Question: I'm trying to make two divs to be one on top of another, like this:

## The fiddle:
'''
<!-- CSS -->
.table {
display:table;
}
.div1 {
display:table-cell;
vertical-align:middle;
}
.div2 {
display:table-cell;
vertical-align:bottom;
}
<!-- /CSS -->
<div class="table">
<div class="div1">
Top
</div>
<div class="div2">
Bottom
</div>
</div>
'''
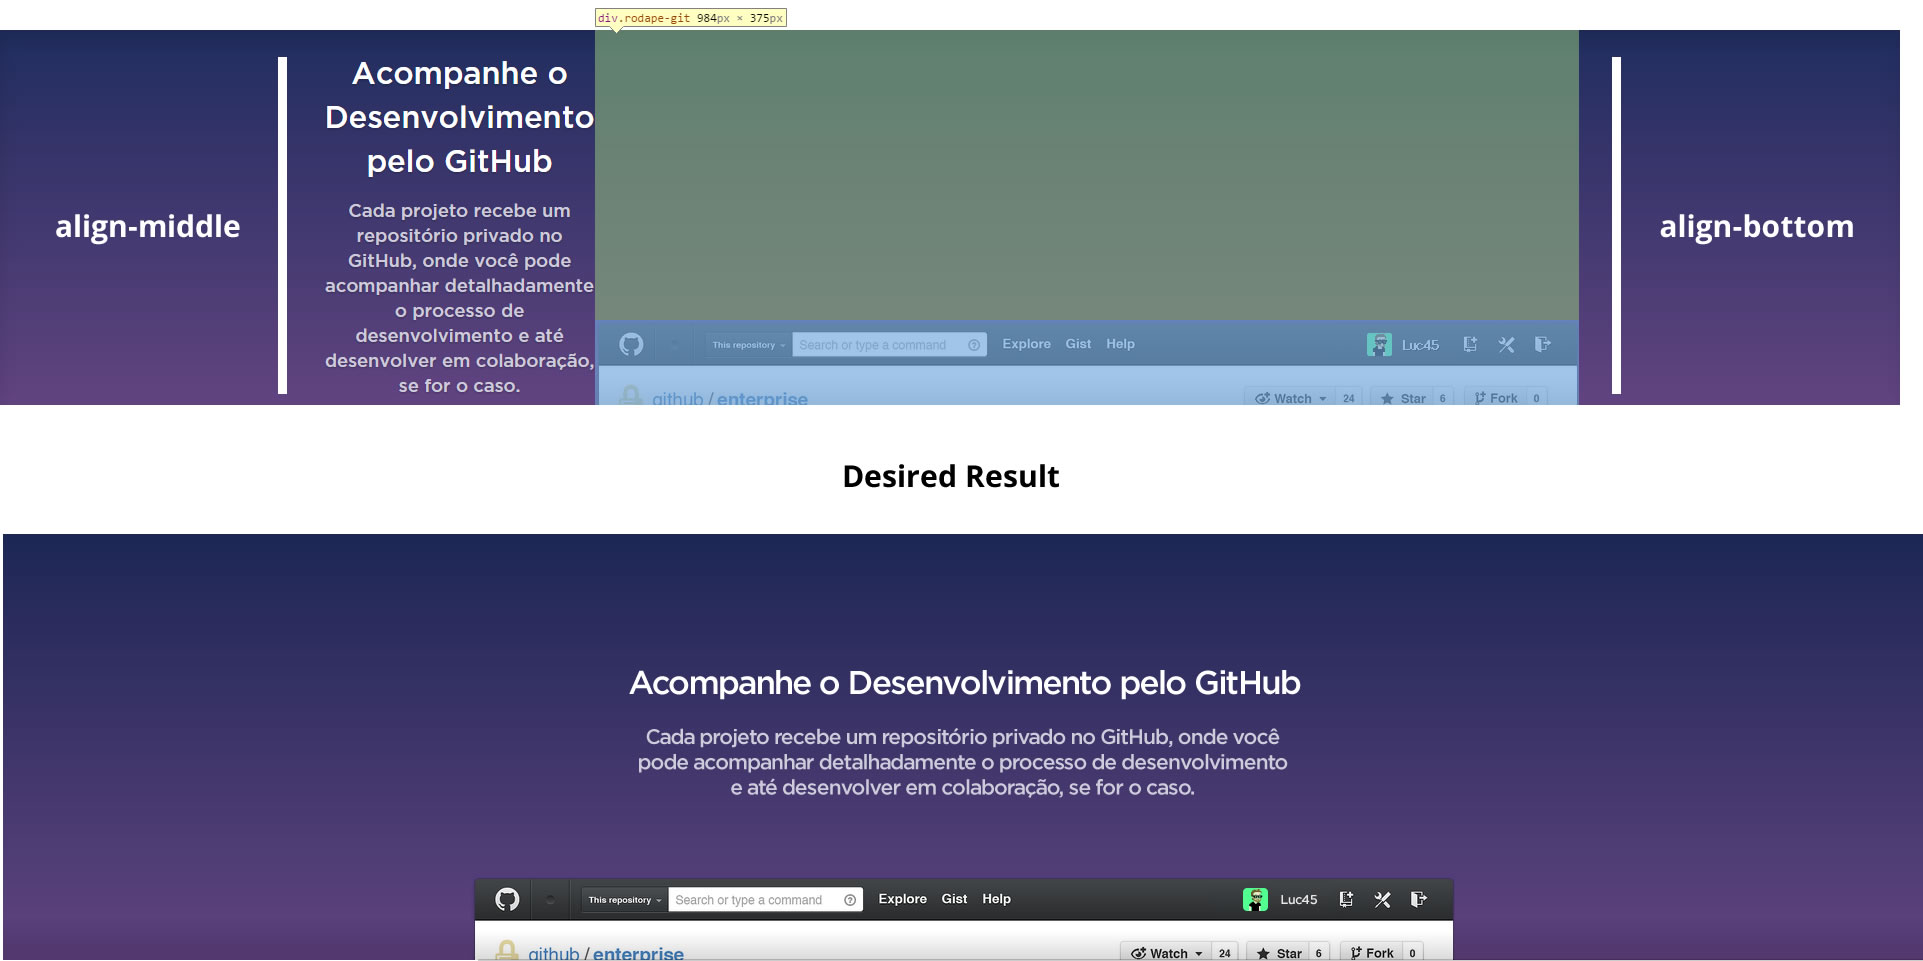
Answer: Put a wrapper element with display: table-row; in each table-cell element you want to isolate. This will stack the cells in different rows, one on top of the other.
And don't use tables for your layout ... here's why: <URL>